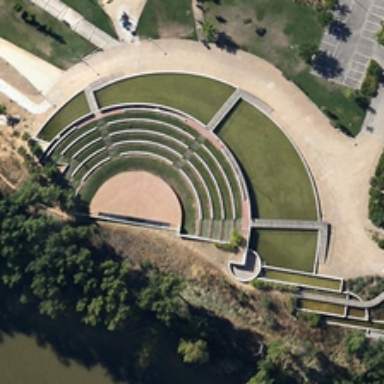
There are many big trees around the river .